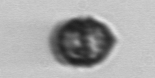
Label: Kryptoperidinium_triquetrum